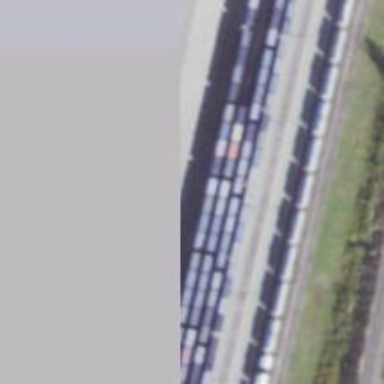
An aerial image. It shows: Railway yard in service.